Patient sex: M
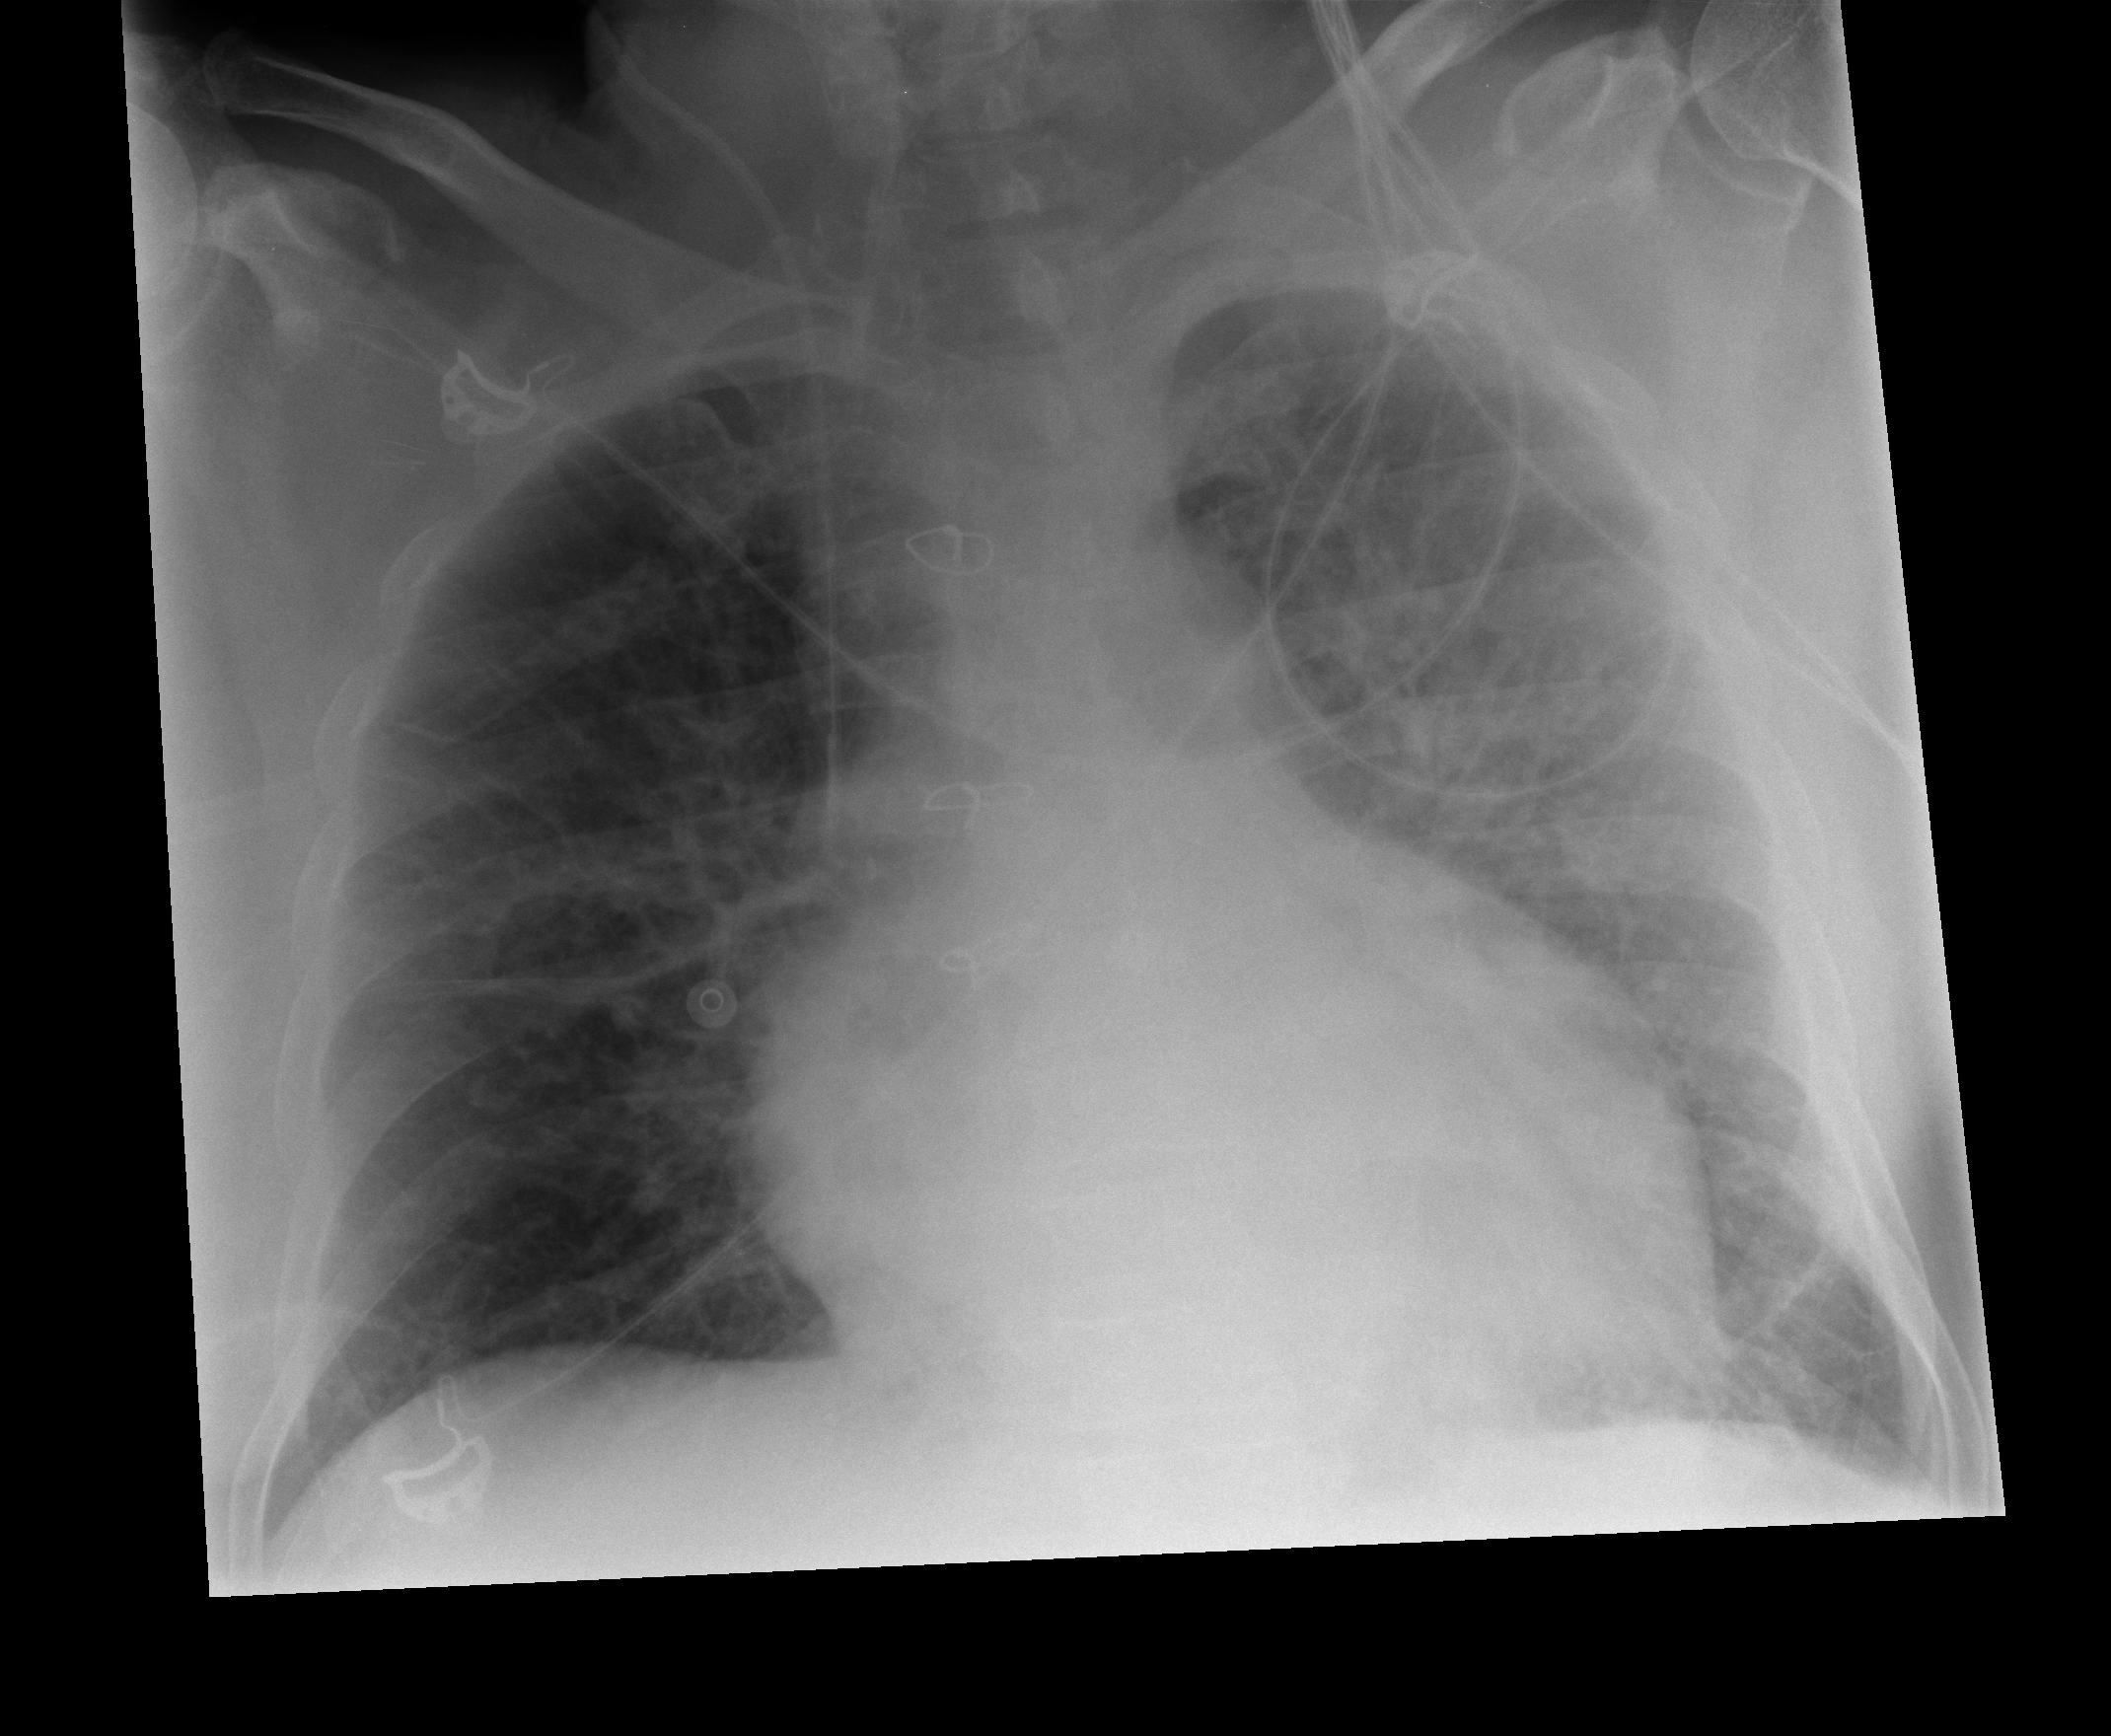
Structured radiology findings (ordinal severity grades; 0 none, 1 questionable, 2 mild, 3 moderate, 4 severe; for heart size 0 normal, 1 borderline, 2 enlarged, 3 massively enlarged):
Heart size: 2
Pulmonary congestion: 3
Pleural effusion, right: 0
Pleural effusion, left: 0
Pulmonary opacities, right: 2
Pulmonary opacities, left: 2
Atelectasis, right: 2
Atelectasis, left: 2